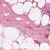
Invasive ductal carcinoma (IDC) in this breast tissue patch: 0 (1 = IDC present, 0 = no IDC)